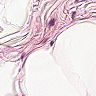
Metastatic tissue present: no